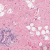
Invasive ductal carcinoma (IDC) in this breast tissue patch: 0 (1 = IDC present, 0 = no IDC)